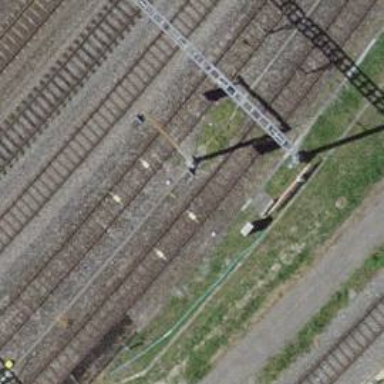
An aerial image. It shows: Railway signal.